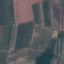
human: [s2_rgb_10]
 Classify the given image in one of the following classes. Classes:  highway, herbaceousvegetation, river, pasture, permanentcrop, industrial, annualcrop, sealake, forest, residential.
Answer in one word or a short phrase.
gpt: PermanentCrop